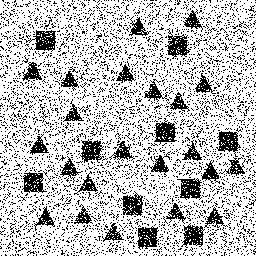
Squares: 10
Triangles: 22
Stars: 0
Total shapes: 32